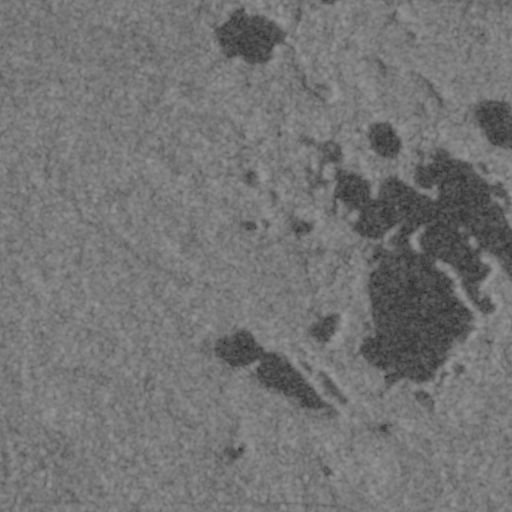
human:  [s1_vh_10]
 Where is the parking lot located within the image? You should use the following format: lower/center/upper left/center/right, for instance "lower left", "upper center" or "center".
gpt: The parking lot is located in the upper right of the image.
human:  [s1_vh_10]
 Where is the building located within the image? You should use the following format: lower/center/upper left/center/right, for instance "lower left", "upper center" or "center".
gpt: The building is located in the upper left of the image.
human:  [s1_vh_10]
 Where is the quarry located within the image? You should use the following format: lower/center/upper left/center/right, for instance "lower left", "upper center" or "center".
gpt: There is no quarry in the image.

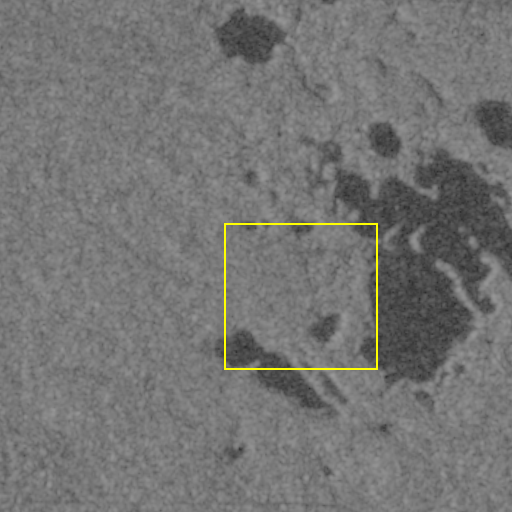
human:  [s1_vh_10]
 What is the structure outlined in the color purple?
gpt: There is no purple outline.
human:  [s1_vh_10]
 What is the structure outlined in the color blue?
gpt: There is no structure outlined in blue.